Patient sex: M
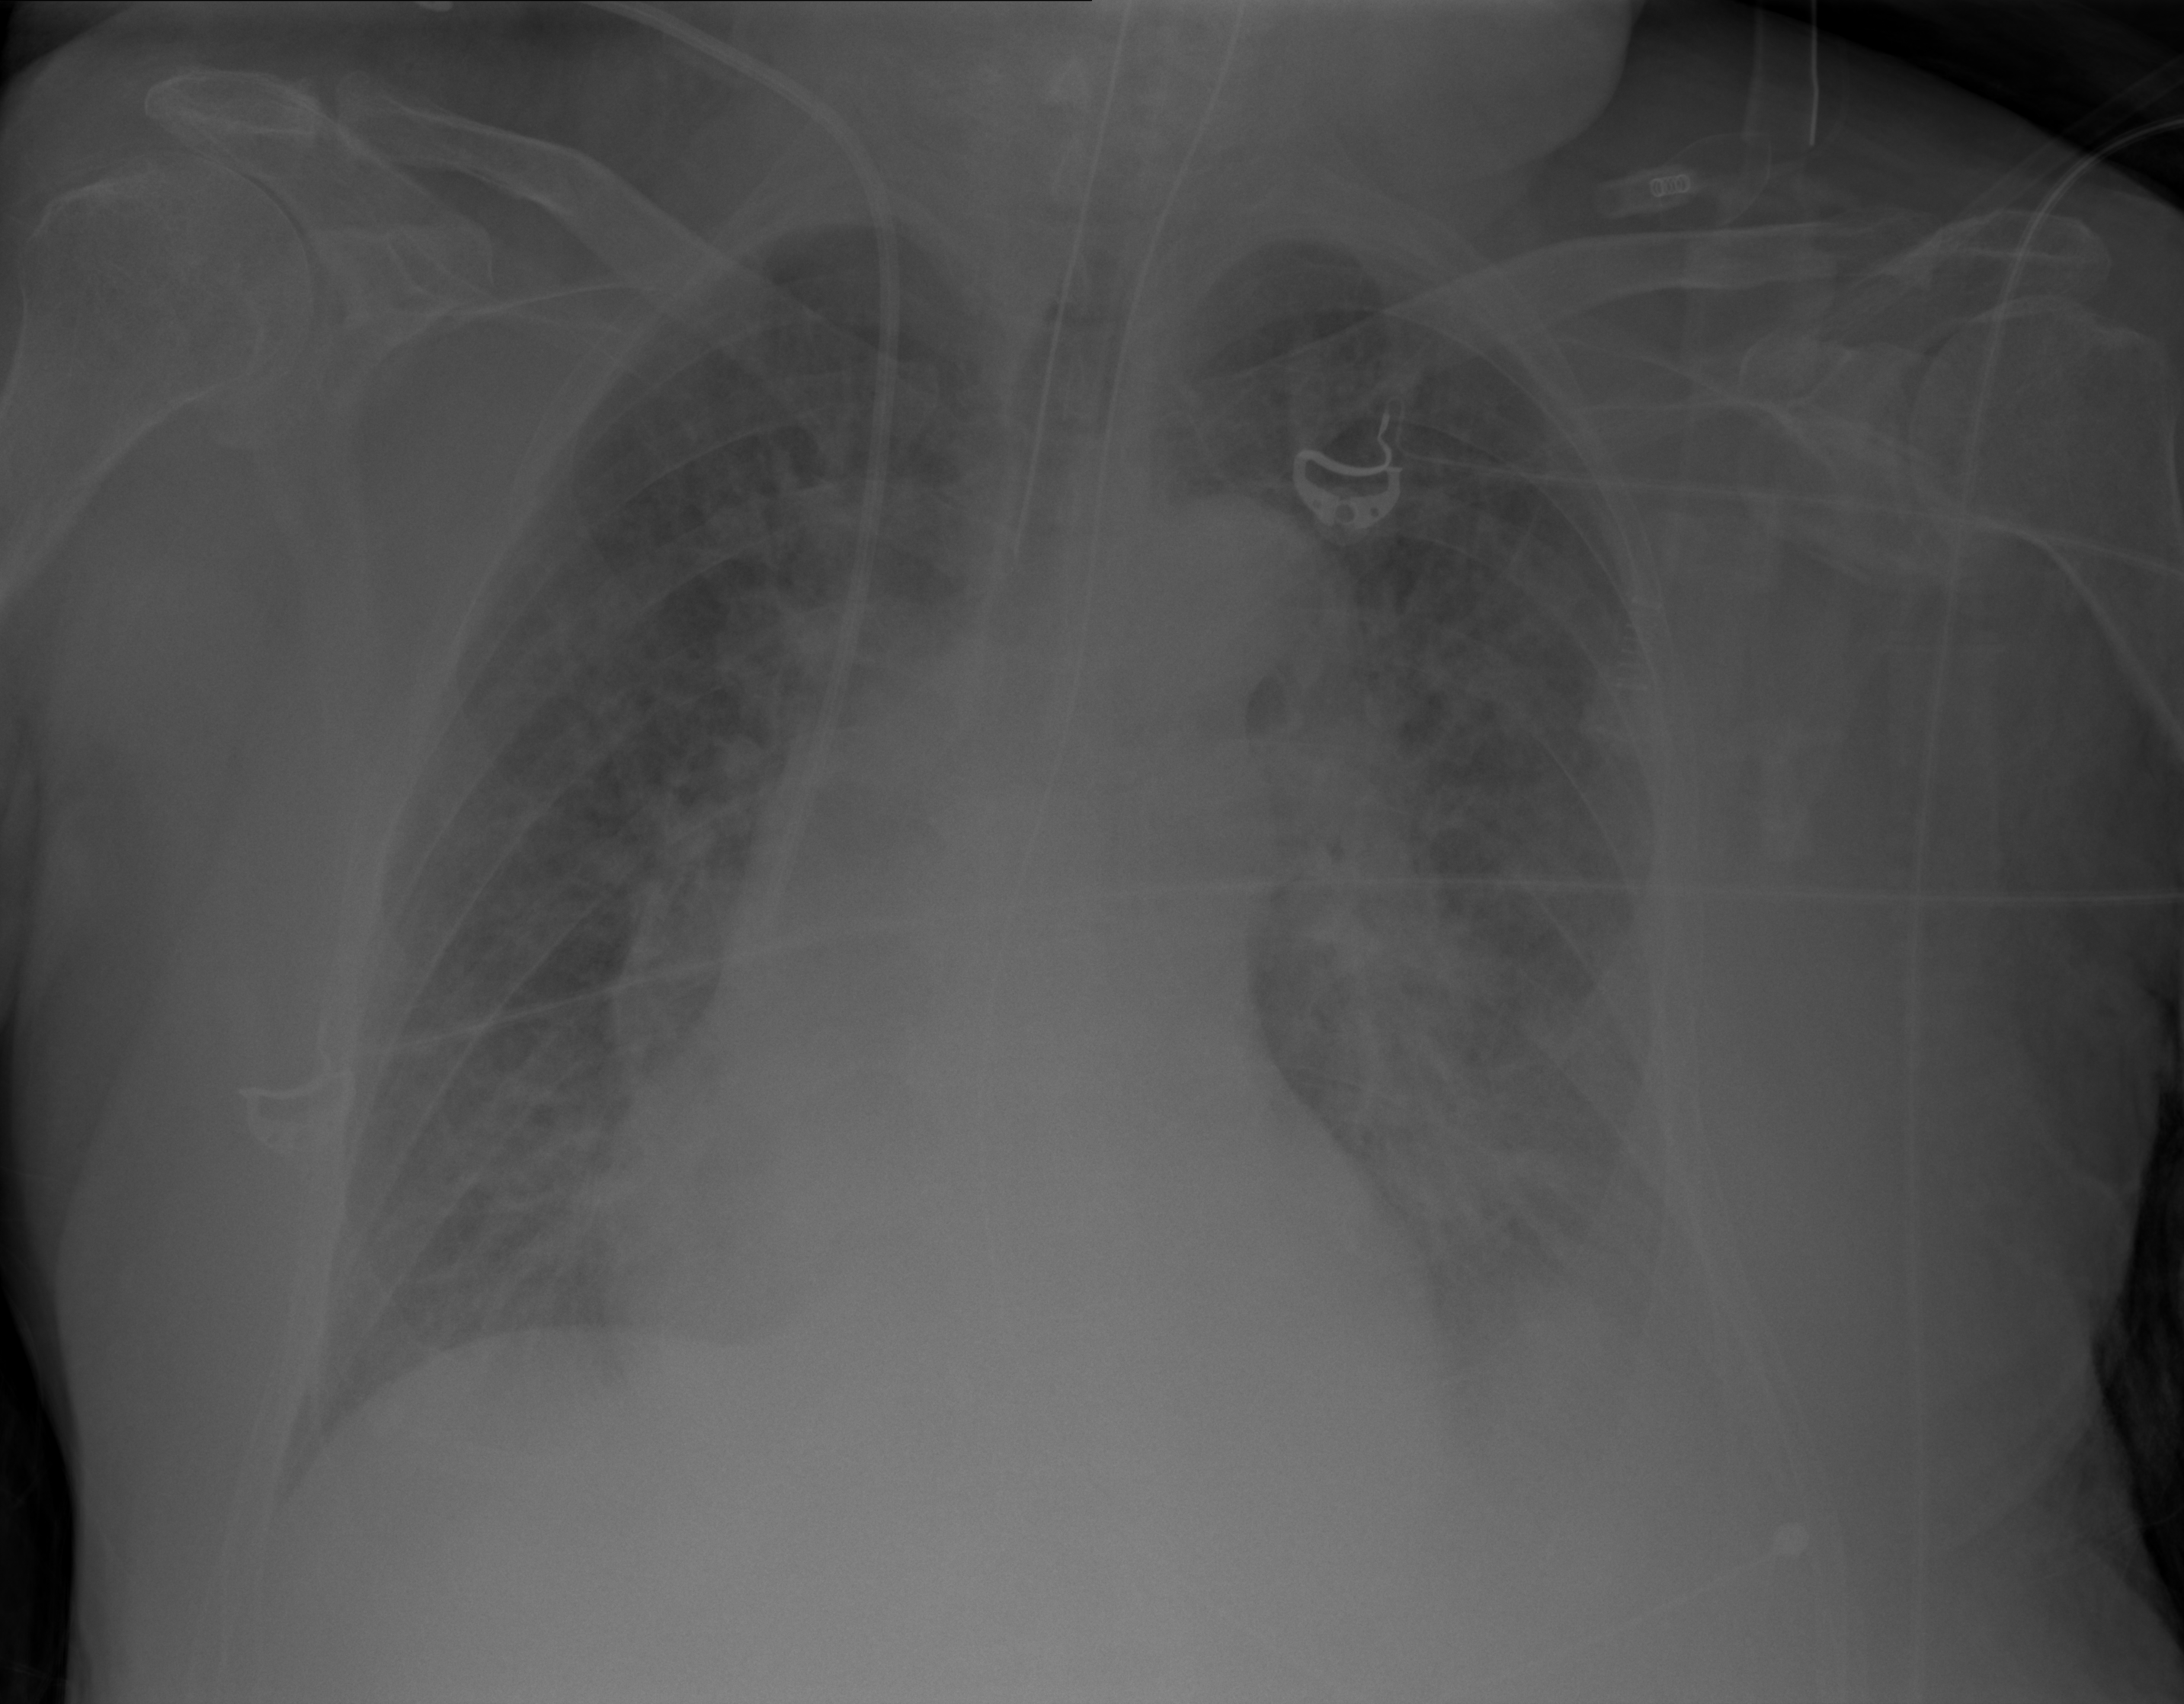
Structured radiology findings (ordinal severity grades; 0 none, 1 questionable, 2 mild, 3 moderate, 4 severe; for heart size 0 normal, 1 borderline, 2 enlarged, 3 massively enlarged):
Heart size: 2
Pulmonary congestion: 2
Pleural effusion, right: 0
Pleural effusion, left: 3
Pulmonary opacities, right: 2
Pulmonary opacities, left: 3
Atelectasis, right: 2
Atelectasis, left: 3